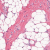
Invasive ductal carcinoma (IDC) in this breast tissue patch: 0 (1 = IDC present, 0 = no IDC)